Field crop: maize
Growth stage: 1
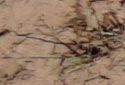
Species: lolium